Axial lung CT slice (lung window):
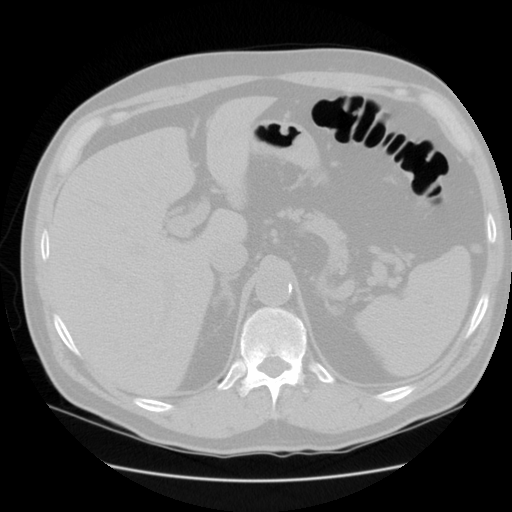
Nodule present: no